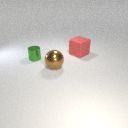
large brown metal sphere to the left of large red rubber cube